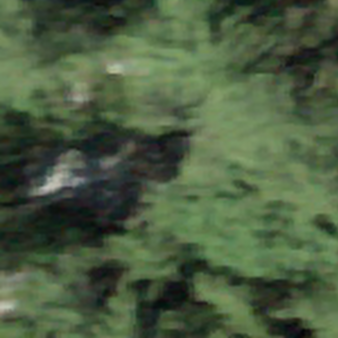
Label: other